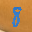
Label: 8